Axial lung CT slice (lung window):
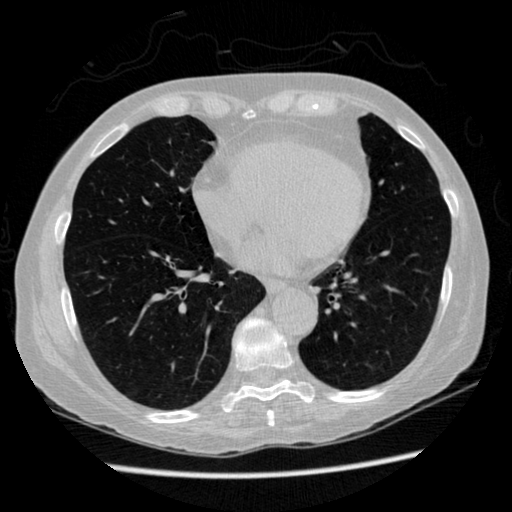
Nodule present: no